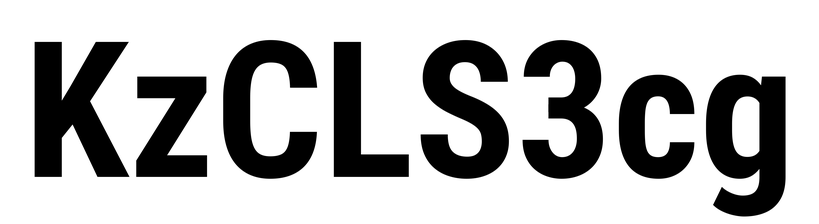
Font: Roboto_Condensed_Bold